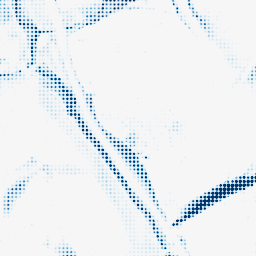
Category: morphological
Decomposition family: morphological_diamond
Decomposition parameters: operation: closing
radius: 15
Upsampling method: sinc_hamming
Upsampling parameters: scale: 8
kernel_size: 4
Upsampling scale: 8